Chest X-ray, AP view. Patient: 24 years old, sex M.
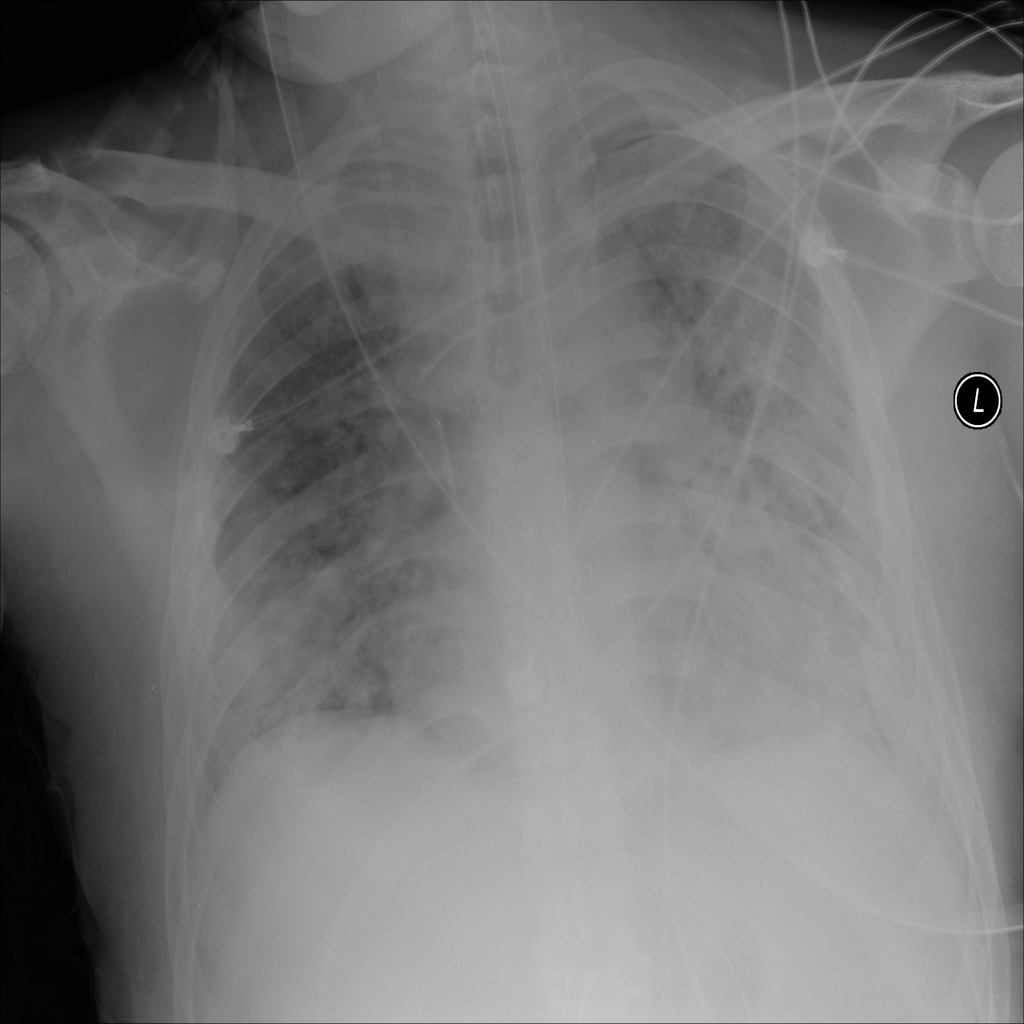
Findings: Pneumothorax